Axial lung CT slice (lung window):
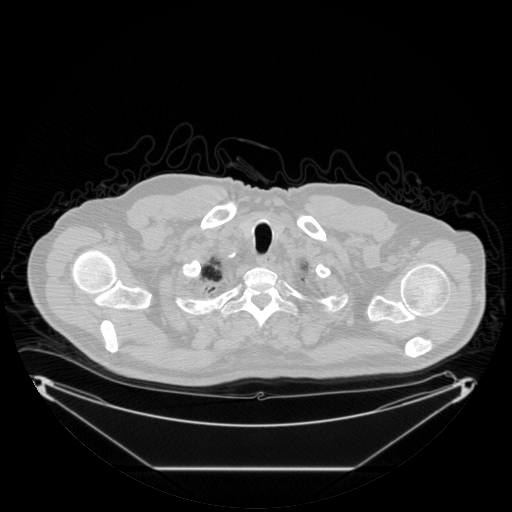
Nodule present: no